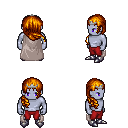
a pixel art fantasy rpg character, male body template, dark elf, purple skin, gray cape, red pants, dark blonde right-swept hairstyle, silver tiara, metal boots, four views (front, back, left, right), 2x2 character sprite sheet, small pixel art, hard edges, no anti-aliasing